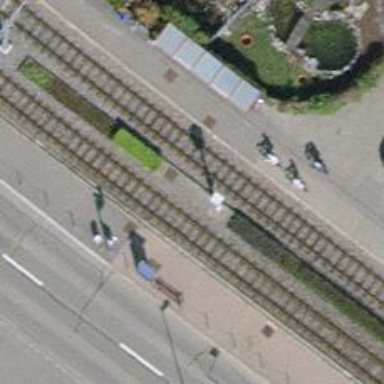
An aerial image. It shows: Light rail station for public transport and railway.